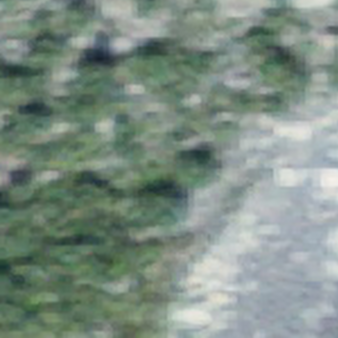
Label: other